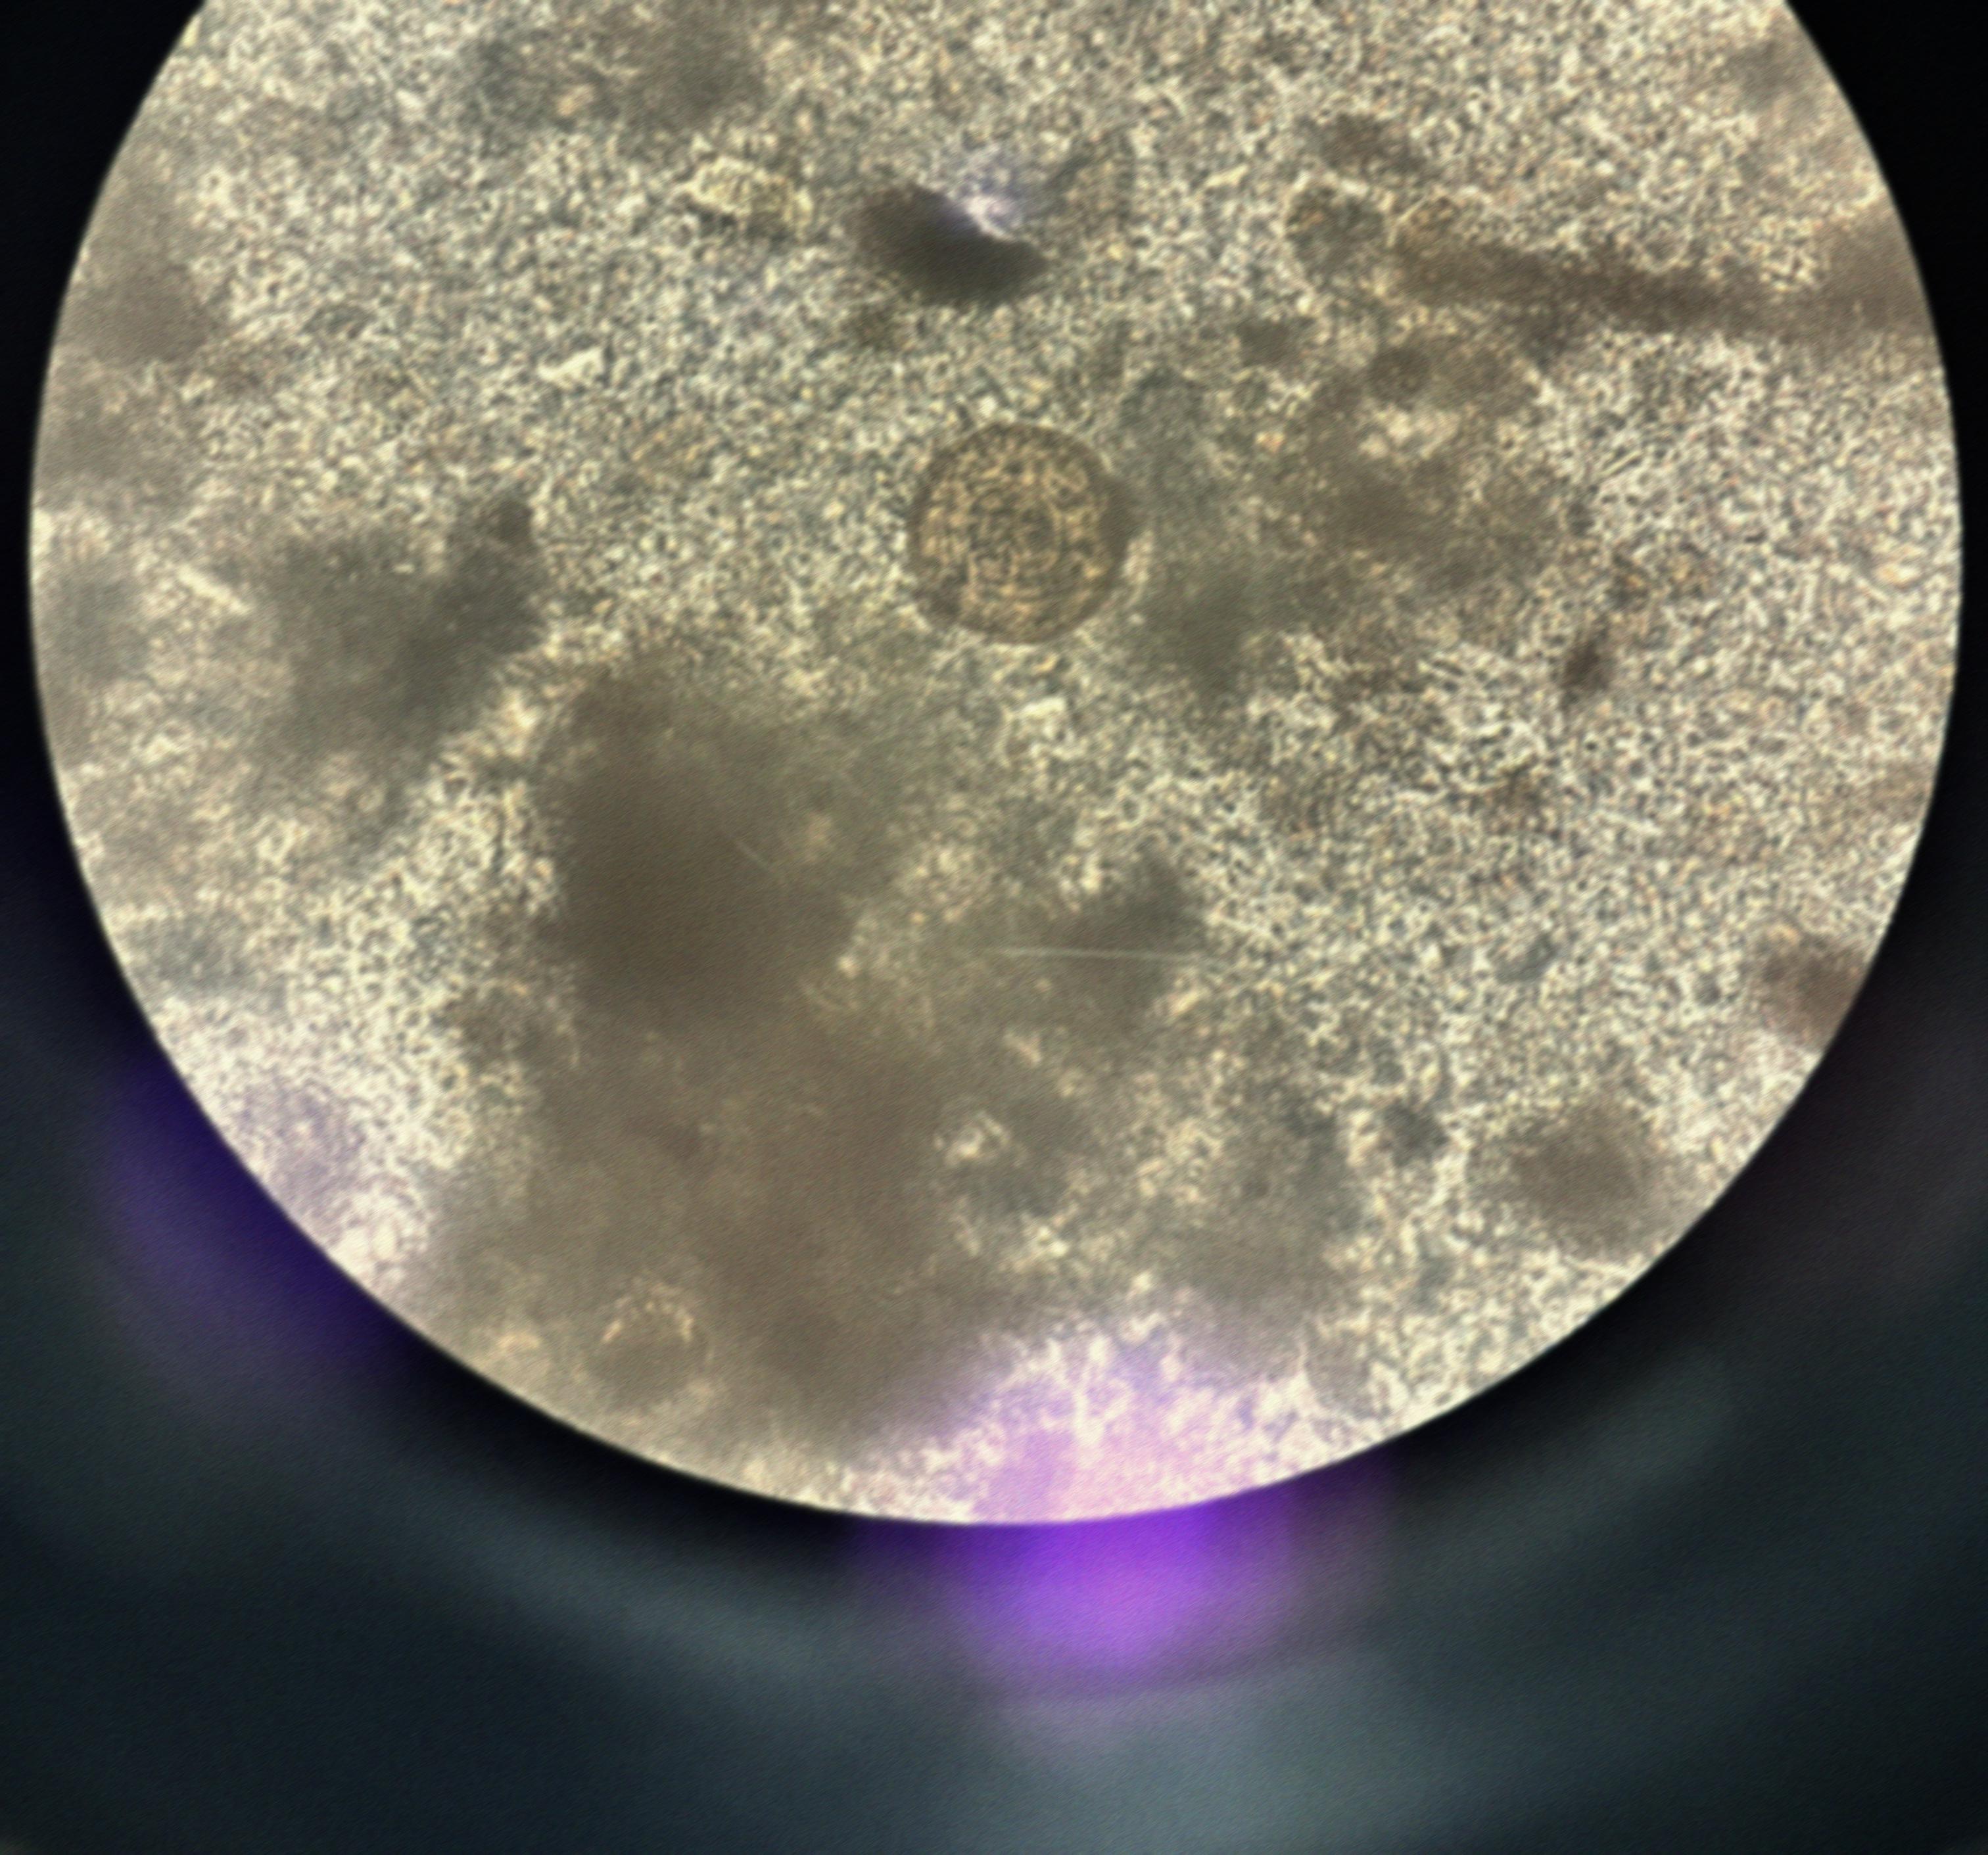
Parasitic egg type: Hymenolepis diminuta